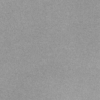
Label: dusty